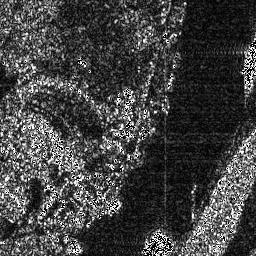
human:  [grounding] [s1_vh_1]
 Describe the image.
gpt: In the satellite image, there is  <ref>1 medium ship </ref> <box>[[92, 13, 99, 35, 0]]</box> located at top right.